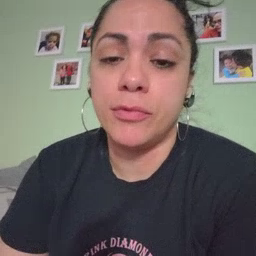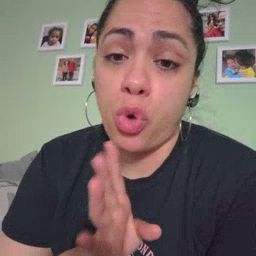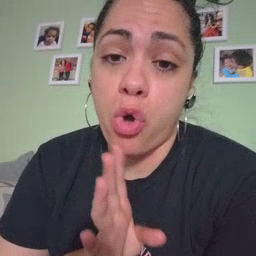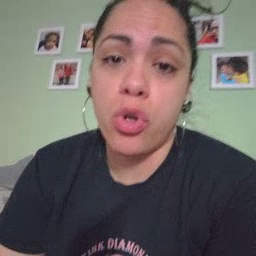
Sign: talk